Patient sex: F
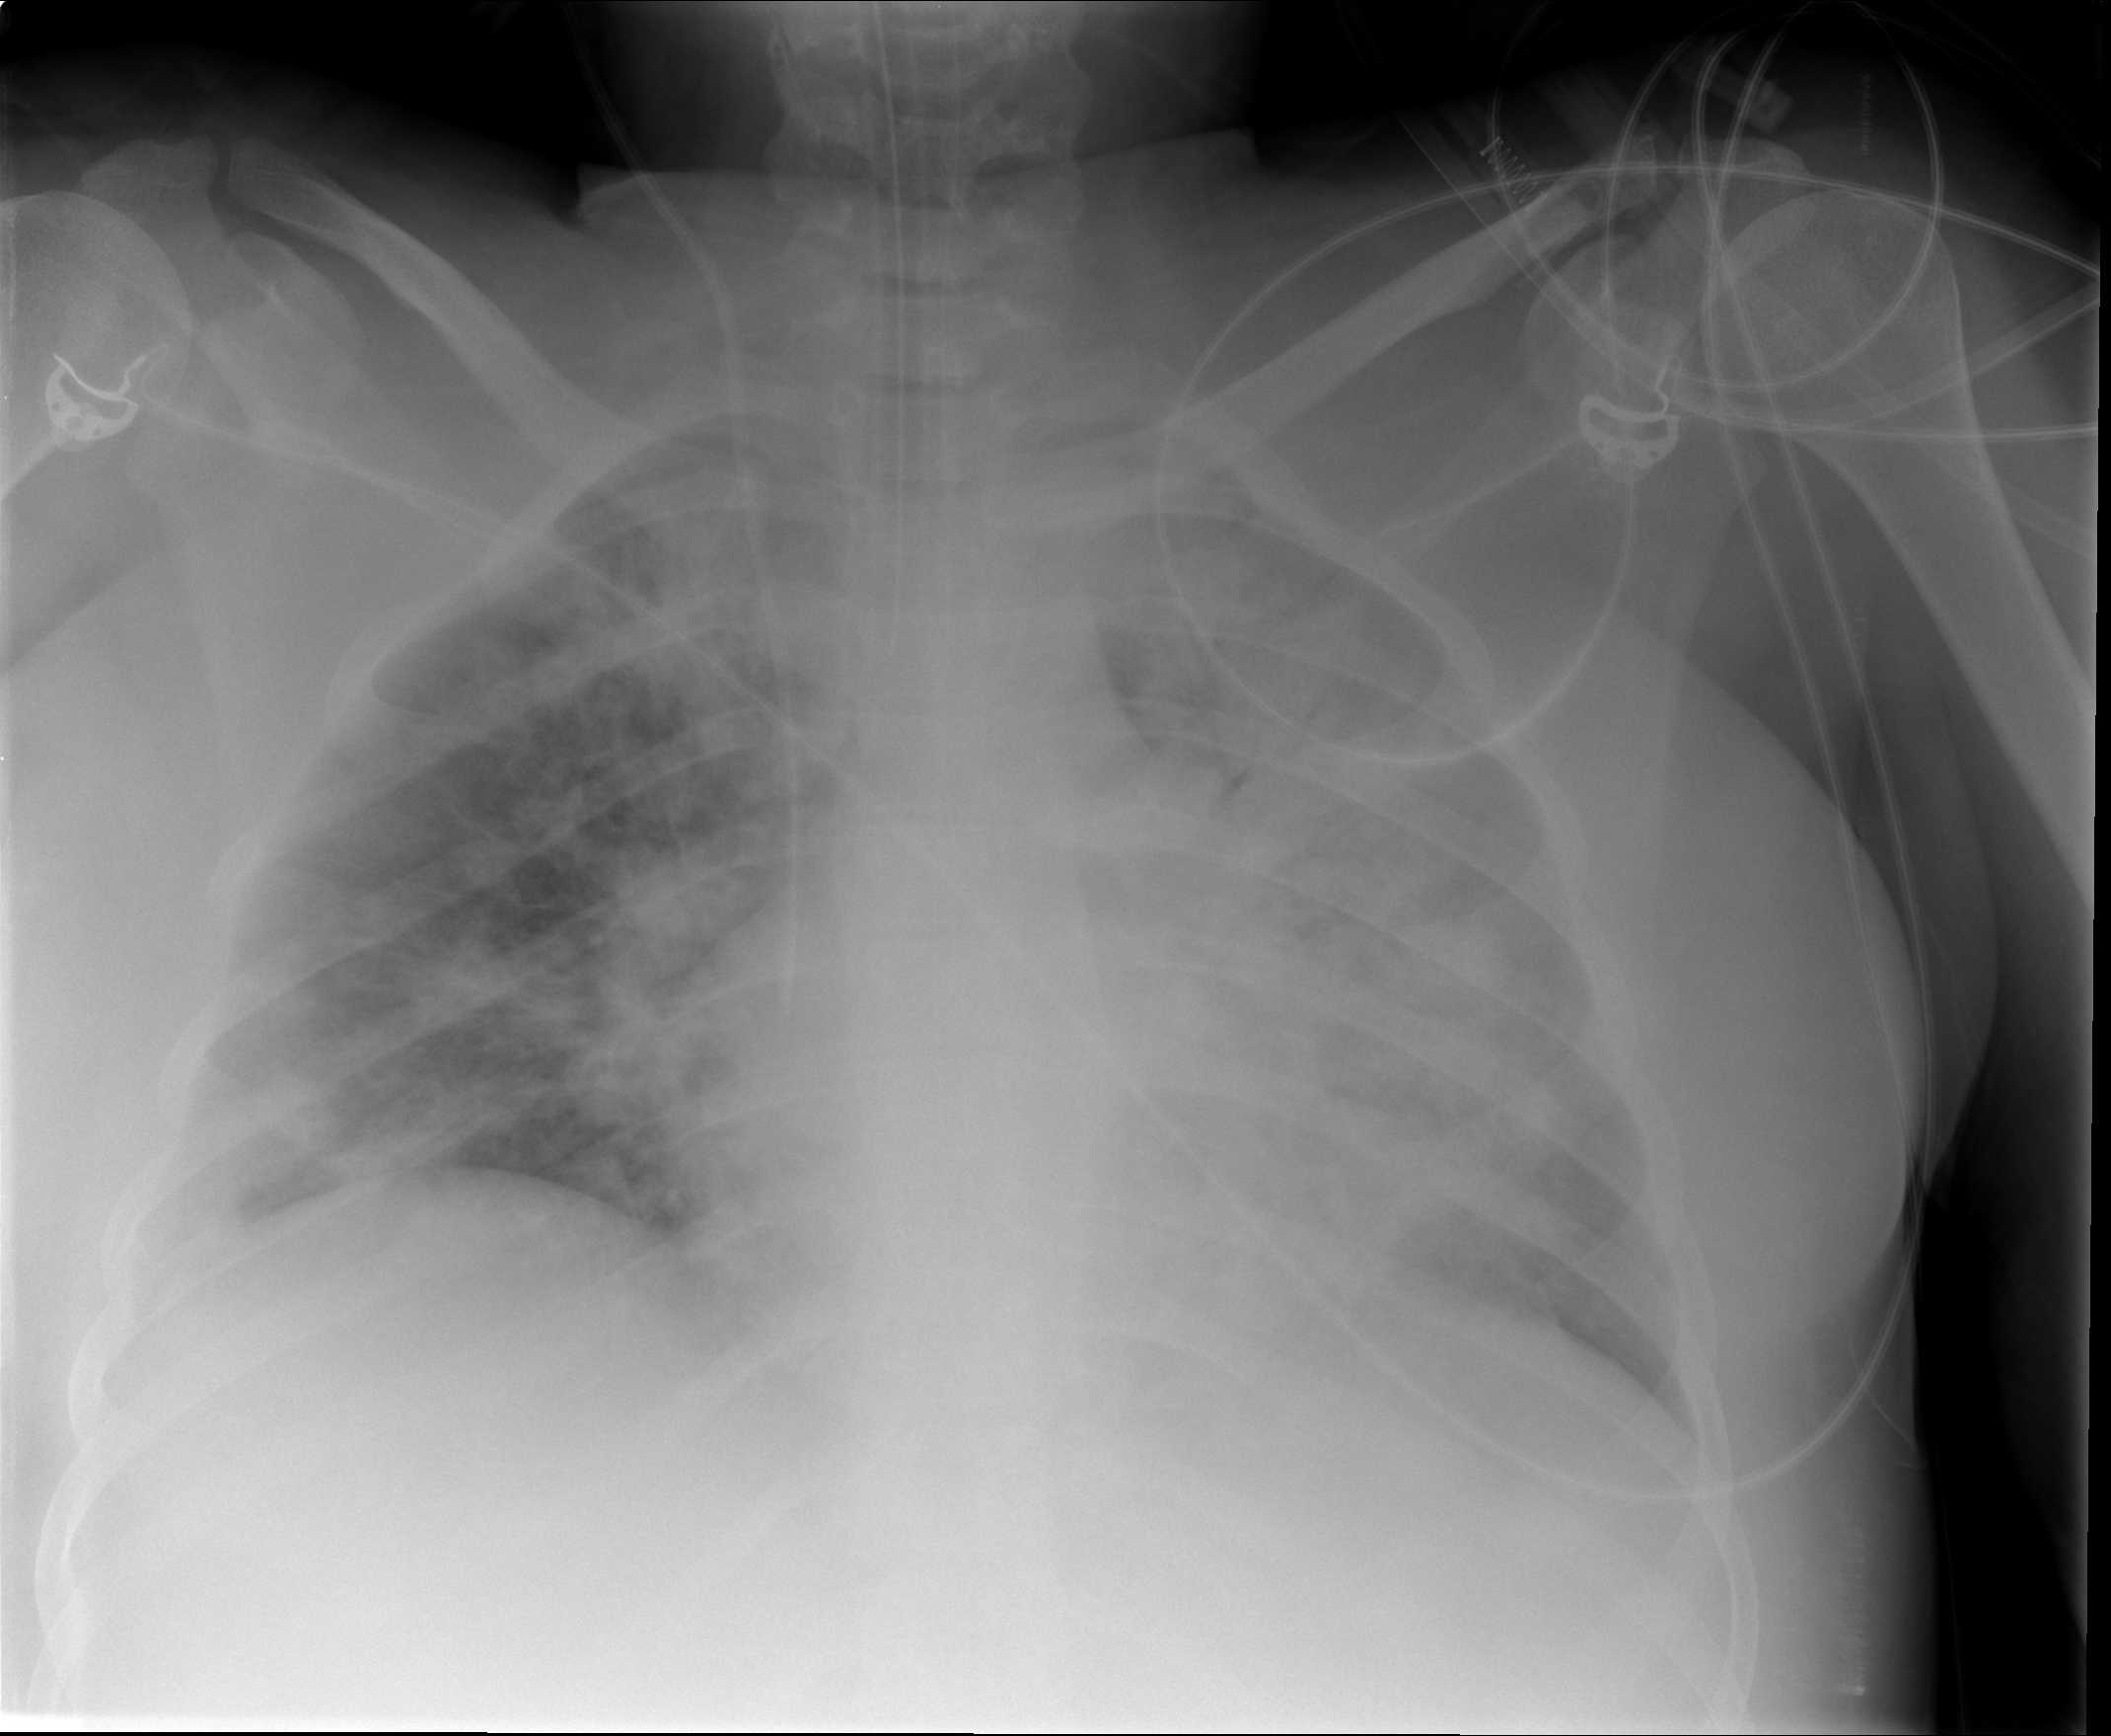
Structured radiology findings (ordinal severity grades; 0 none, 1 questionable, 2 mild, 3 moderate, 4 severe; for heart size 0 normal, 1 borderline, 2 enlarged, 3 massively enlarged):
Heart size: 0
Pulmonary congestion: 0
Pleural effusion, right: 0
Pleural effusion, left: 2
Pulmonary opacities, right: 2
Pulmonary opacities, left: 4
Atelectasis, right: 2
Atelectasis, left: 2